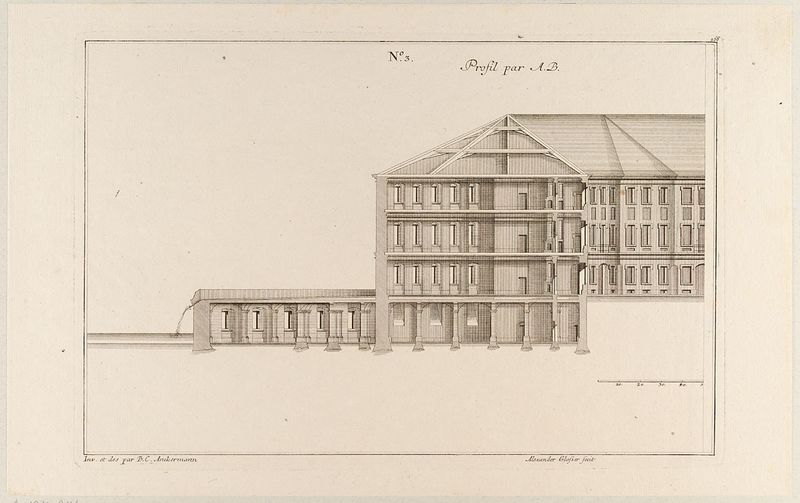
Titel: Profil der Seitenfassade eines fortifizierten Bergschlosses
Künstler: Martin Engelbrecht
Standort: Hamburg
Institution: Museum für Kunst und Gewerbe Hamburg
Schlagwörter: holz, profil, haus, schloss, architektur, barock, papier, grafik, graphik, fotografie, photographie, burg, druckgraphik, druckgrafik, radierung, entwurf, plan, querschnitt, bau, grundriss, wohnbau, gerippt, fortifikation, reproduktionen, barockzeit, barockzeitalter, druckerzeugnisse, architekturdarstellungen, gebäudes, ornamentstich, vorlageblätter